Interaction volume radius: 5 \u00c5
Interaction volume height: 20 \u00c5
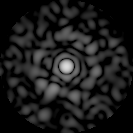
Disorder parameter: 0.8478